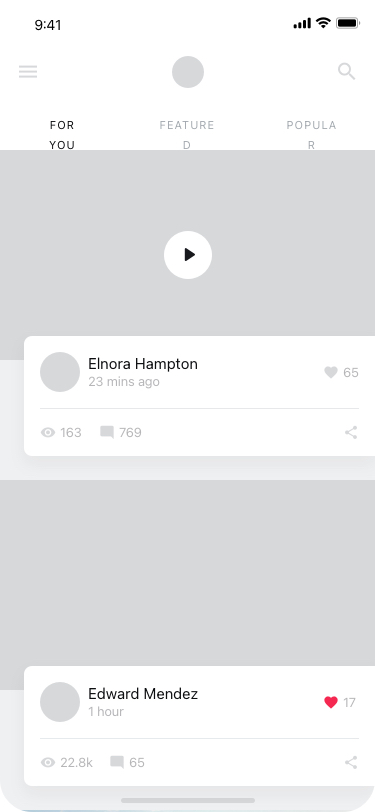
Text in this UI design:
163
769
65
Elnora Hampton
23 mins ago
FEATURED
FOR YOU
POPULAR
22.8k
65
17
Edward Mendez
1 hour